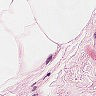
Metastatic tissue present: no